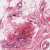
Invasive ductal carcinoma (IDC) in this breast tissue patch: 0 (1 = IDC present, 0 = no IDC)